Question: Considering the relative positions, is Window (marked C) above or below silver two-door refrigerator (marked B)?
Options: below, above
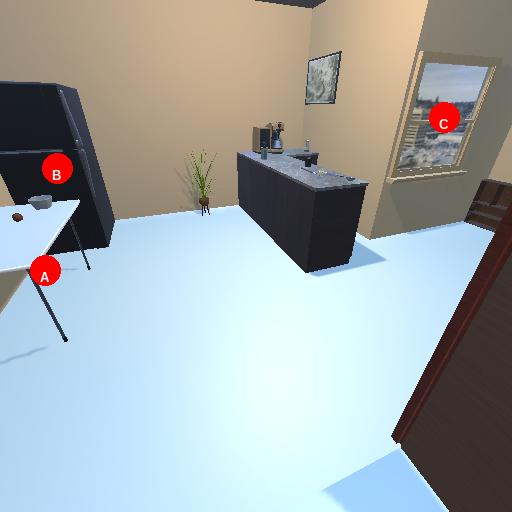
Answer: below